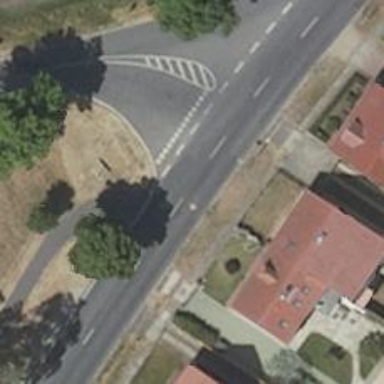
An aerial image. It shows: Primary road with asphalt surface.